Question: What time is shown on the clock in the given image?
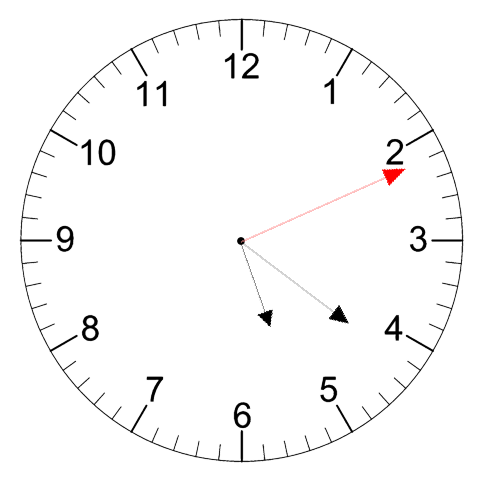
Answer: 05:21:11